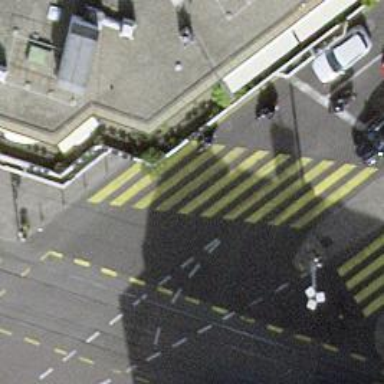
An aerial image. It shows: Road crossing with traffic signals.